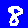
Digit: 8